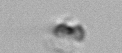
Label: detritus